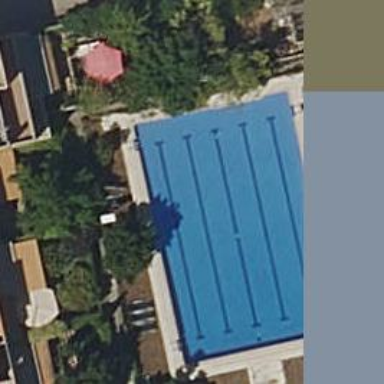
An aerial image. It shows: Swimming pool located in leisure land.